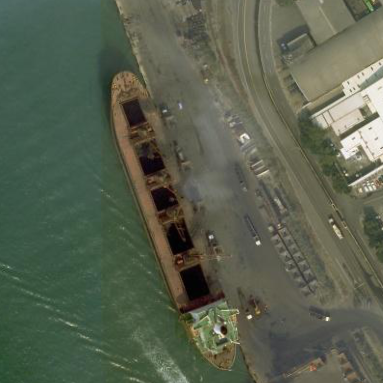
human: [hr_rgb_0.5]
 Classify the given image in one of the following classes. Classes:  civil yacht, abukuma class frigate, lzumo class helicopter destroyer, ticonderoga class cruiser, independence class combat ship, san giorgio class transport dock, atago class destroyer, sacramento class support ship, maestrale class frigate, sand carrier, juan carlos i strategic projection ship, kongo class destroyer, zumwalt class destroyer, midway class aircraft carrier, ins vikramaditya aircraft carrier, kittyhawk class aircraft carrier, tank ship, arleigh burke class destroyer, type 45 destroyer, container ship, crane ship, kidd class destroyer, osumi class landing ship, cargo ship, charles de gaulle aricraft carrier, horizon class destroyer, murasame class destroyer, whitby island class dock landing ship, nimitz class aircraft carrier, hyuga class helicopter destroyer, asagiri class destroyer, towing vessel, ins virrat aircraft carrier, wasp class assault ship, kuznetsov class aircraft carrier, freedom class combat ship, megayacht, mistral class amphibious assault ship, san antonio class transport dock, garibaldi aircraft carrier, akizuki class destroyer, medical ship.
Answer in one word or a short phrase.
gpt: Cargo ship